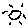
Label: sun